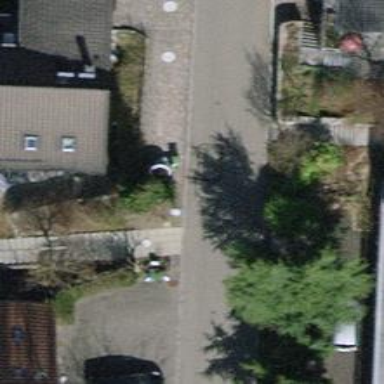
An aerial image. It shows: Road with steps.